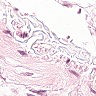
Metastatic tissue present: no